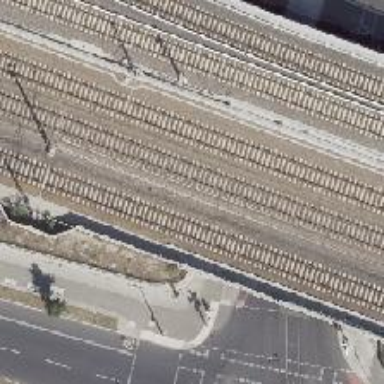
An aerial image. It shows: Bridge over electrified railway with contact line.